九年级 · 解析几何
如图所示, 桥拱是拋物线形, 其函数解析式是 $y=-\frac{1}{4} x^{2}$, 当水位线在 $A B$ 位置时,水面宽为 12 米, 这时水面离桥顶的高度 $h$ 是 $\qquad$米。

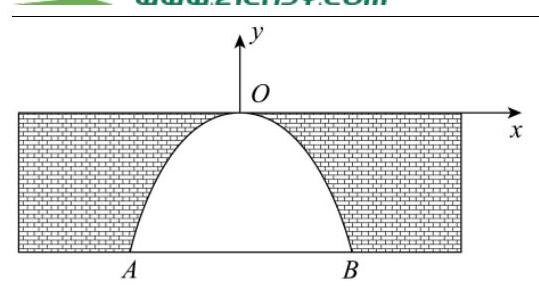
答案:  9

解析: 根据题意, 把 $x=6$ 代入函数解析式, 即可解答.

【详解】解: $\because$ 水面宽为 12 米,

$\therefore$ 点 $B$ 的横坐标为 6 ,

把把 $x=6$ 代入函数解析式，可得:

$y=-\frac{1}{4} \times 6^{2}=-9$,

故水面离桥顶的高度为 9 米，

故答案为: 9 .

【点睛】本题考查了二次函数的应用, 读懂题意, 结合图形是解题的关键.